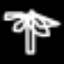
Label: palm tree